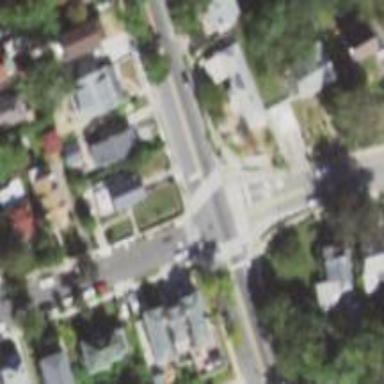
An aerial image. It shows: Marked road crossing.